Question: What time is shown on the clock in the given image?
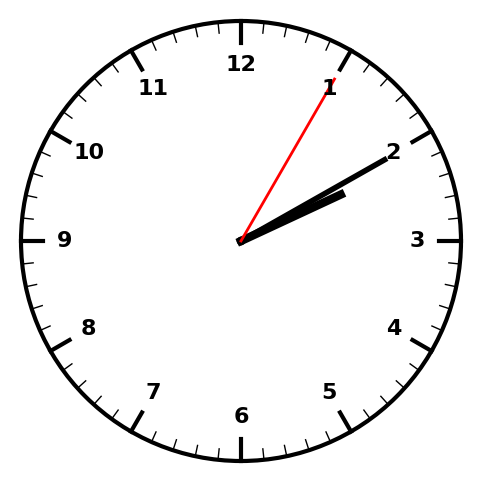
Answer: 02:10:05